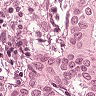
Metastatic tissue present: yes